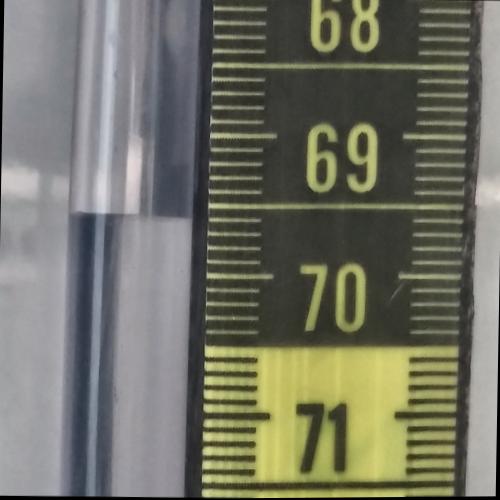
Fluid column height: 69.6 cm